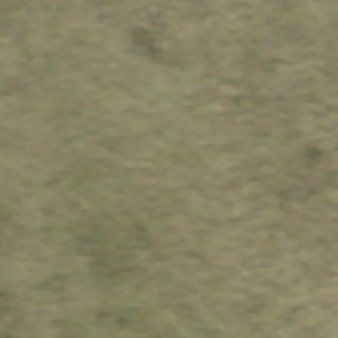
Label: other